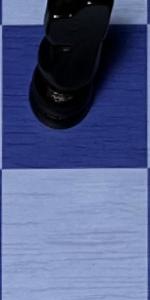
Label: Empty